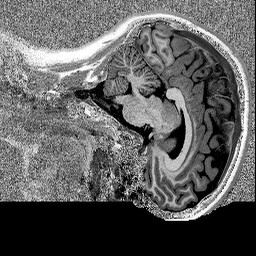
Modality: MP2RAGE
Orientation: sagittal
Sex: female